Question: The problem is:
Given a range of numbers '(x,y)' , Find all the prime numbers(Count only) which are sum of the squares of two numbers, with the restriction that '0<=x<y<=2*(10^8)'
According to <URL> :
'''
Fermat's theorem on sums of two squares asserts that an odd prime number p can be
expressed as p = x^2 + y^2 with integer x and y if and only if p is congruent to
1 (mod4).
'''
I have done something like this:
'''
import math
def is_prime(n):
if n % 2 == 0 and n > 2:
return False
return all(n % i for i in range(3, int(math.sqrt(n)) + 1, 2))
a,b=map(int,raw_input().split())
count=0
for i in range(a,b+1):
if(is_prime(i) and (i-1)%4==0):
count+=1
print(count)
'''
But this increases the and in some cases.
Here is my submission result:

Can anyone help me ?
<URL>
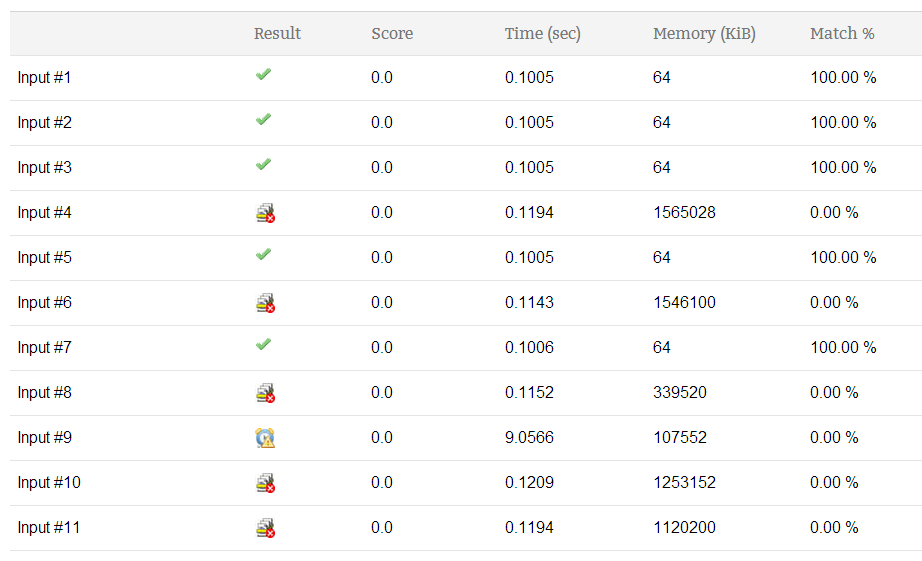
Answer: Do not check whether each number is prime. Precompute all the prime numbers in the range, using <URL>. This will greatly reduce the complexity.
Since you have maximum of 200M numbers and 256Mb memory limit and need at least 4 bytes per number, you need a little hack. Do not initialize the sieve with all numbers up to 'y', but only with numbers that are not divisible by 2, 3 and 5. That will reduce the initial size of the sieve enough to fit into the memory limit.
As correctly pointed out by Will Ness in comments, sieve contains only flags, not numbers, thus it requires not more than 1 byte per element and you don't even need this precomputing hack.